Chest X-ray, PA view. Patient: 59 years old, sex F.
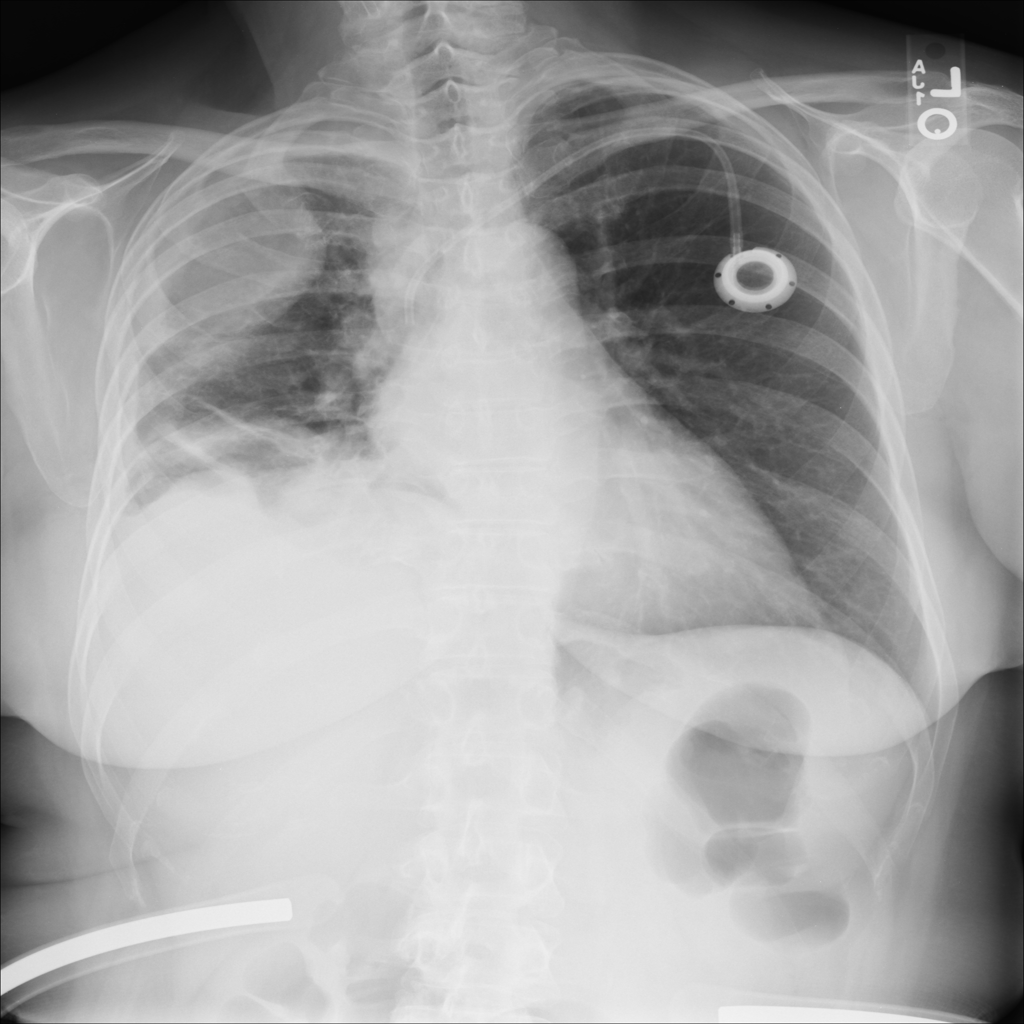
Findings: Mass